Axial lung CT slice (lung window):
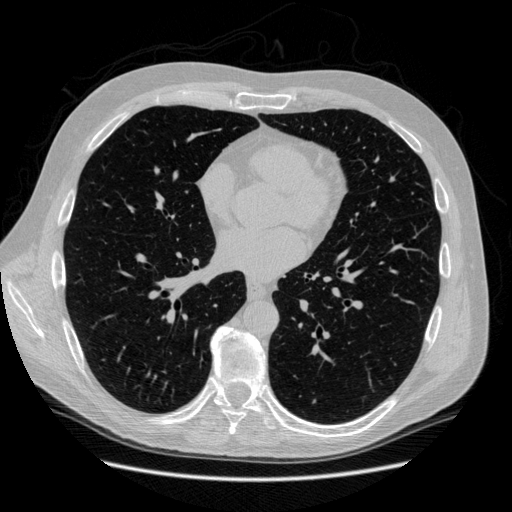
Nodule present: no